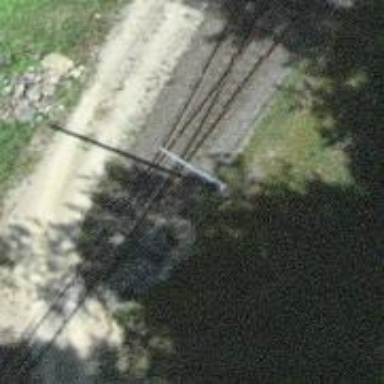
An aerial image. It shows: Narrow-gauge railway siding with electrified contact line. The siding has one track.